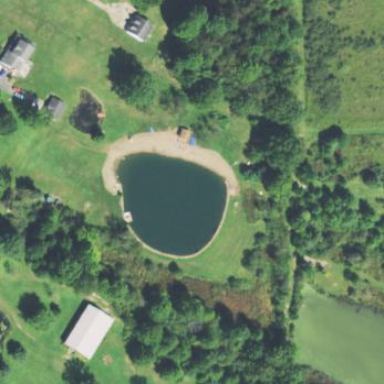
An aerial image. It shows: Serene pond surrounded by nature.